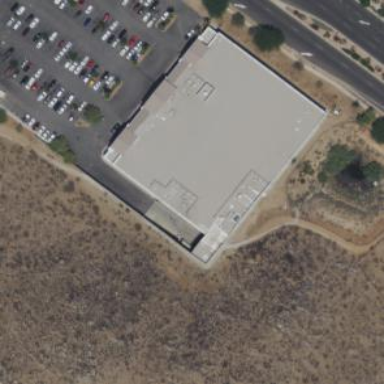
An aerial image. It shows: Supermarket building.